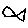
Label: fish